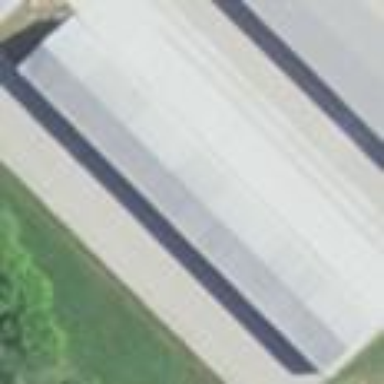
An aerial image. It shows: Hangar located at airport.